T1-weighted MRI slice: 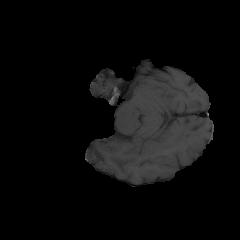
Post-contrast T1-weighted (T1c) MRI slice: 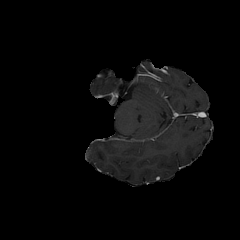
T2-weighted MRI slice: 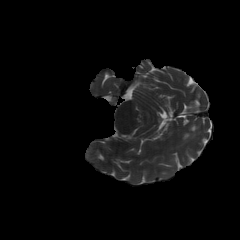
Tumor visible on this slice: no